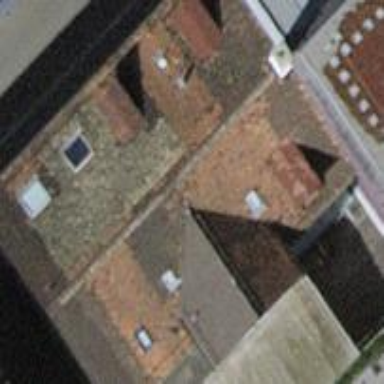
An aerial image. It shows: Building with tile roof.